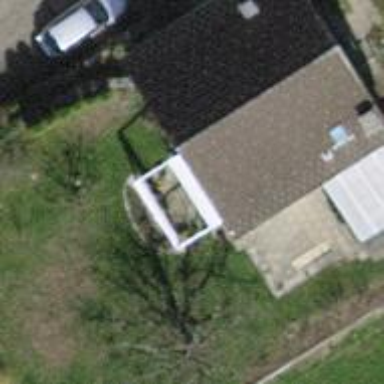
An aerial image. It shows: Detached building with gabled roof.